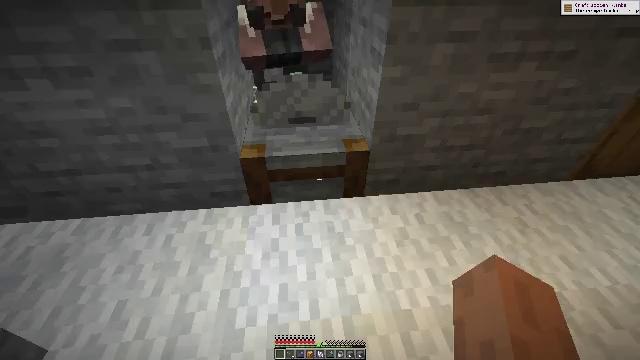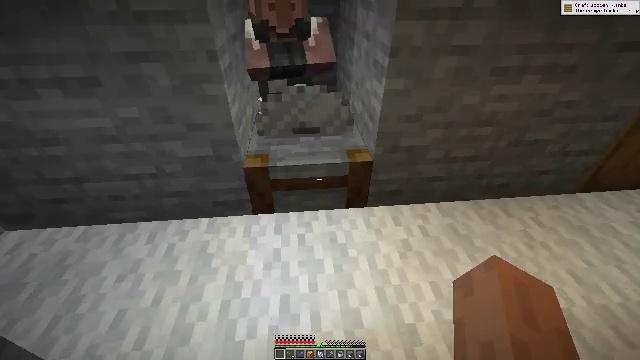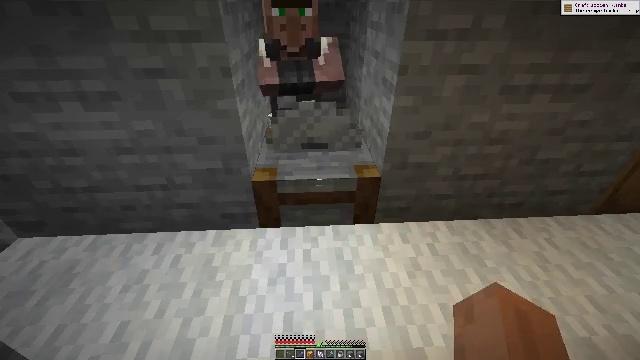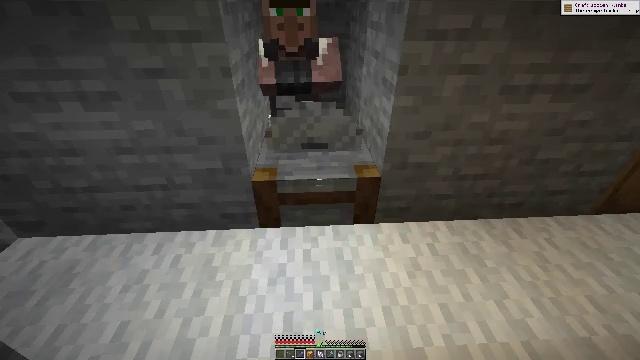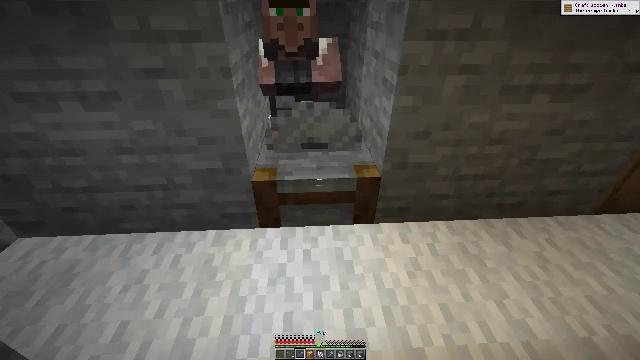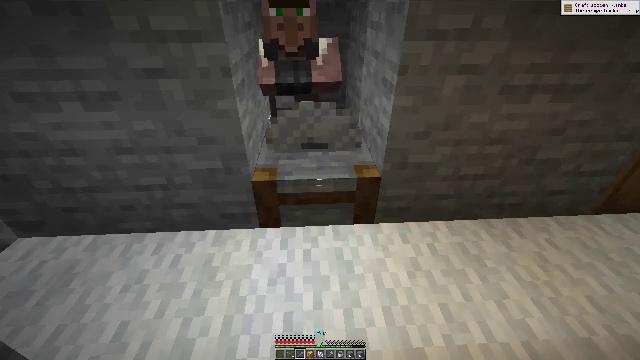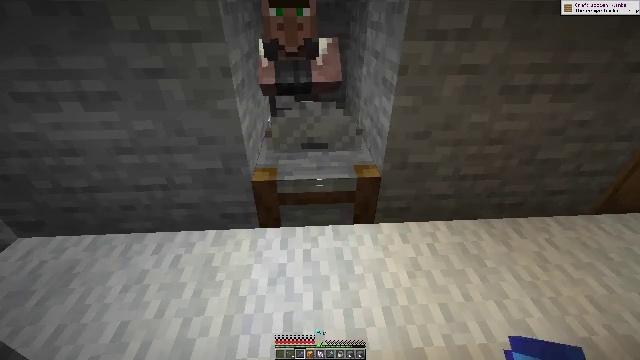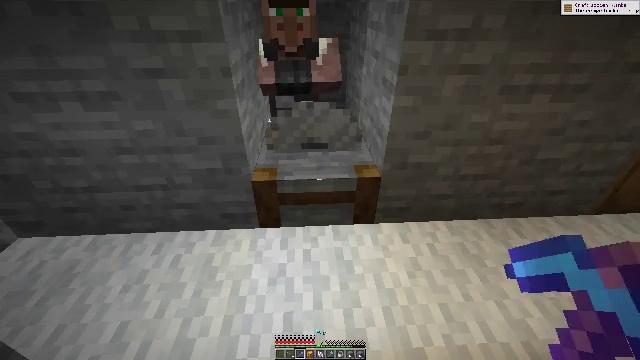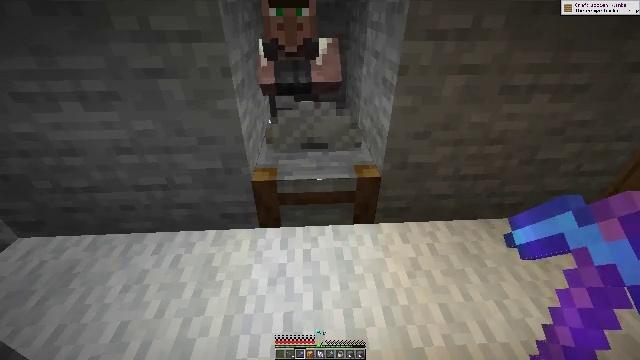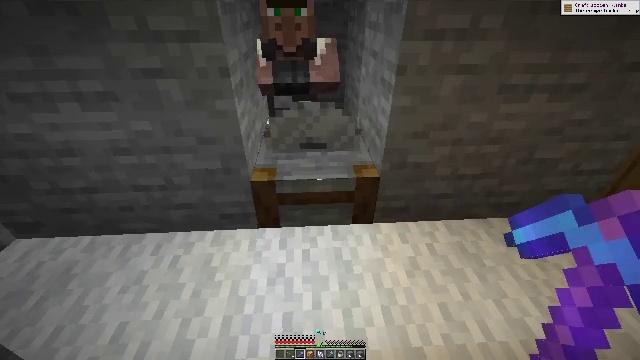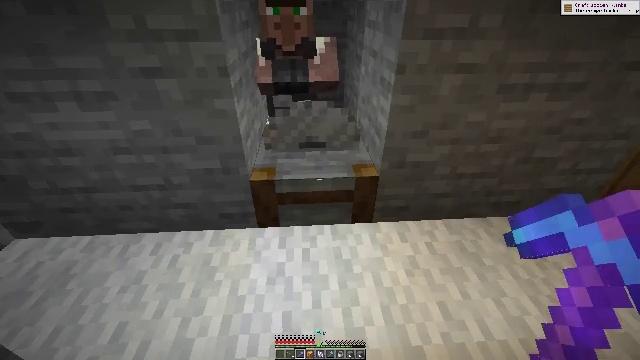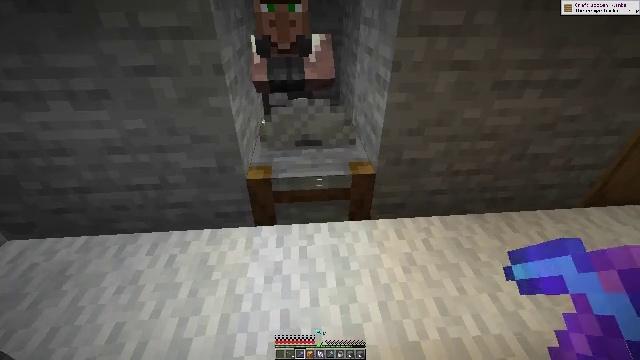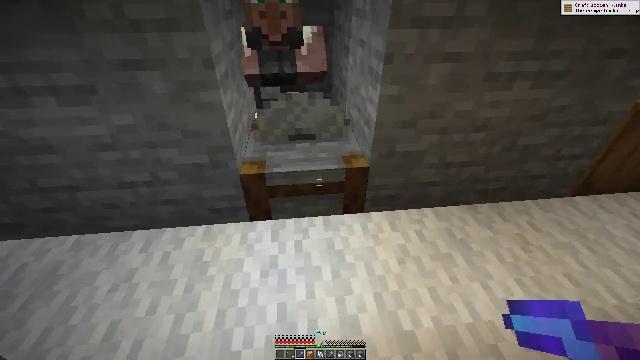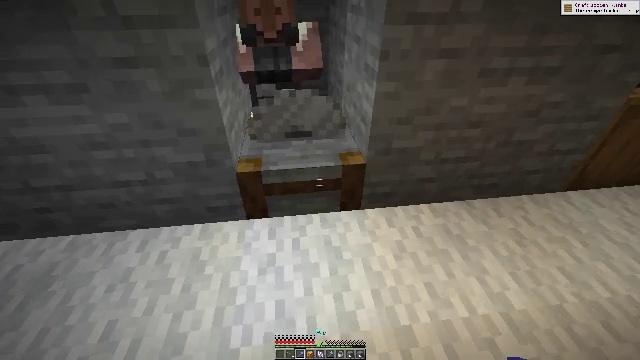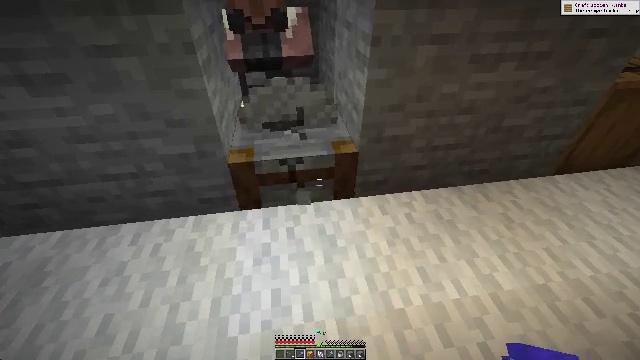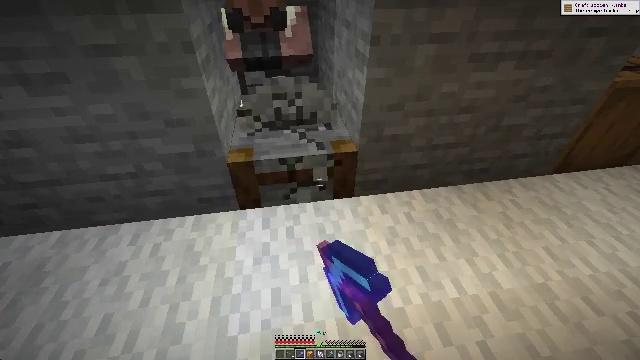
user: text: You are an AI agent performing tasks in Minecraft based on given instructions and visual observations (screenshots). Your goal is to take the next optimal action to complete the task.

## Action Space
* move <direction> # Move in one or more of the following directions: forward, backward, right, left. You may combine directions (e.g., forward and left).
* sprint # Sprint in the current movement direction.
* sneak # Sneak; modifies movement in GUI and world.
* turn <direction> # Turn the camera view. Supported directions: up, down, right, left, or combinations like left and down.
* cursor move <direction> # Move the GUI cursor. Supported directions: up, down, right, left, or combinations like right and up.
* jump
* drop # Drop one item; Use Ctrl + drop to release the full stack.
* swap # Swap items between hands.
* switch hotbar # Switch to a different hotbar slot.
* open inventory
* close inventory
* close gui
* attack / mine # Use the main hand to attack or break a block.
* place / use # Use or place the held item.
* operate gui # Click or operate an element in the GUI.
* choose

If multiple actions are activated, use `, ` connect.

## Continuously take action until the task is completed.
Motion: motion action
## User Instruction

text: Attack the stonecutter to pick it up.
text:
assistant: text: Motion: no_op
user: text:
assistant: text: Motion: turn left and up, switch to hotbar 3
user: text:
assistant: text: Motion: no_op
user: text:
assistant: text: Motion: no_op
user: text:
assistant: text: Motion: no_op
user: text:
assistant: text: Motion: no_op
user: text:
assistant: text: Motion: no_op
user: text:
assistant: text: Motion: no_op
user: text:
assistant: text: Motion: no_op
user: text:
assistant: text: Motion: no_op
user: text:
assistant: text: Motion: no_op
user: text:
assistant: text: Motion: turn right and down
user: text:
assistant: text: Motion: no_op
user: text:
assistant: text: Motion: turn right and down, attack / mine
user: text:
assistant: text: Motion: attack / mine
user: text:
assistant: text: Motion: attack / mine
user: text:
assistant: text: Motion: attack / mine
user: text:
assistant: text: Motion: attack / mine
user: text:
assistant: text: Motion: attack / mine
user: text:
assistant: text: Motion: no_op
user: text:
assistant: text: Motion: no_op
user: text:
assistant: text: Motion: no_op